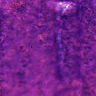
Metastatic tissue present: no